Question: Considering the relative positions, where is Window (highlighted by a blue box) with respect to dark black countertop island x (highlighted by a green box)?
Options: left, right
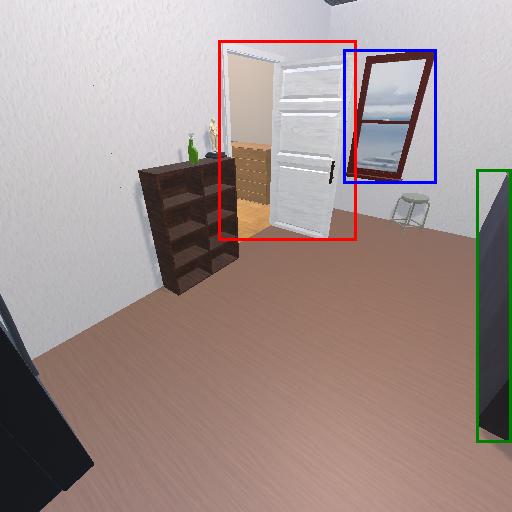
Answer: left